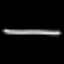
Label: line